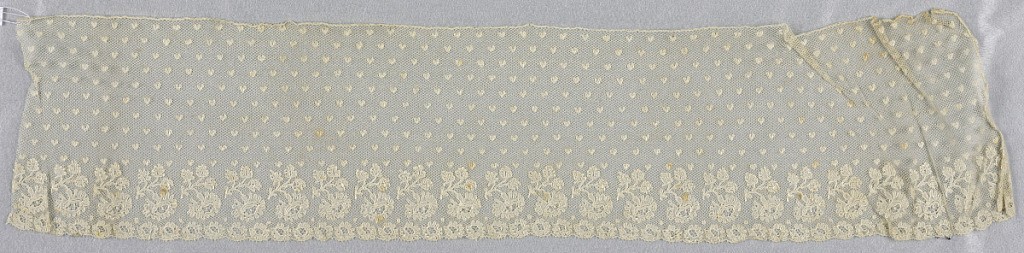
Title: Border
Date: early 19th century
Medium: Technique: bobbin lace
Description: Bobbin lace border, blossom repeat; early 19th century Maline.